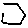
Label: hexagon